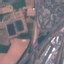
Label: Highway